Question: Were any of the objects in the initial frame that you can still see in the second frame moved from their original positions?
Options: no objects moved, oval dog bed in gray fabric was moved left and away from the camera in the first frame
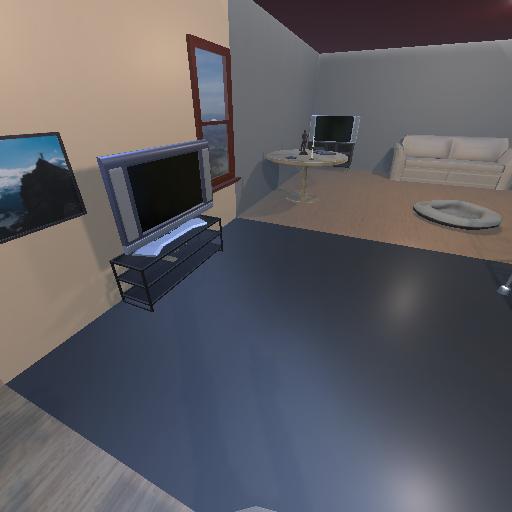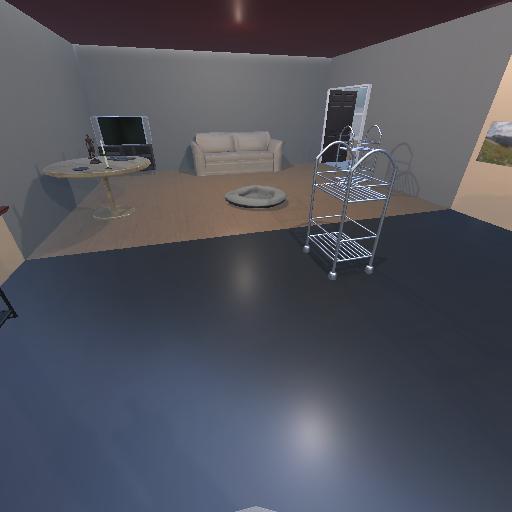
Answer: no objects moved